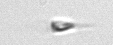
Label: Calciopappus